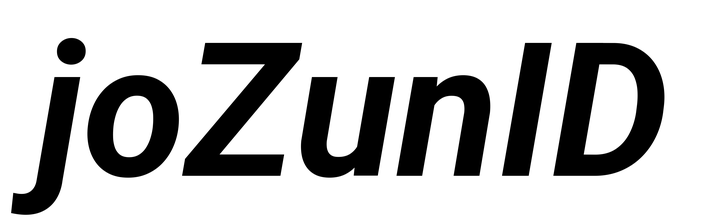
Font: Roboto-Italic_Bold_Italic